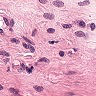
Metastatic tissue present: no